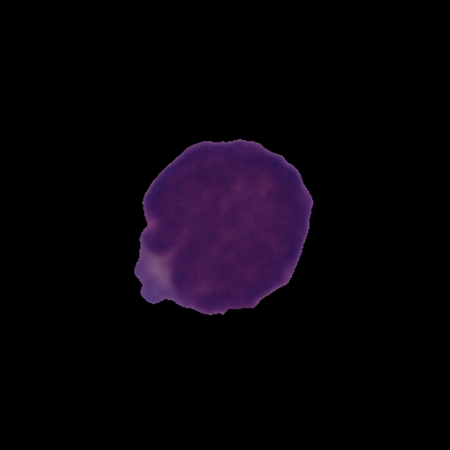
Label: cancer